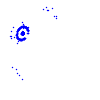
Particle: electron